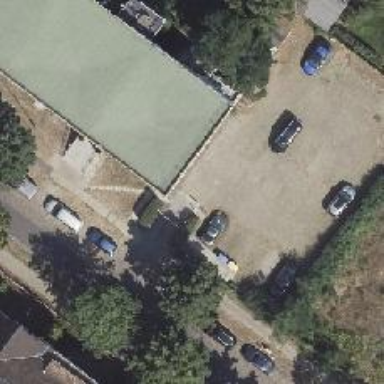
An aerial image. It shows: Road serving as parking aisle.